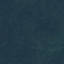
Land use / land cover class: Forest